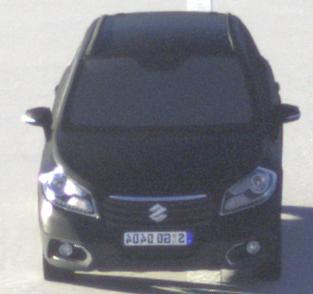
Make: Suzuki
Model: SX4 S-Cross 1.6
Detailed model: SX4 (II) S-Cross
Model produced from: 2013/10
Model produced until: 2015/08
Doors: 5
Color: black
Road condition: dry road
Daytime: sunrise or sunset
Contrast: high contrast